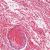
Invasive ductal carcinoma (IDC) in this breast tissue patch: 0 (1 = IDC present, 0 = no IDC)